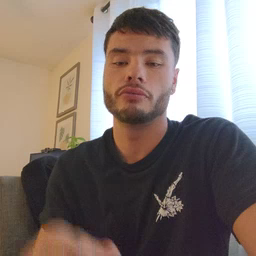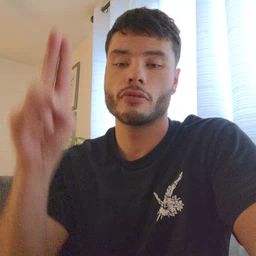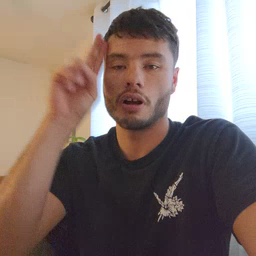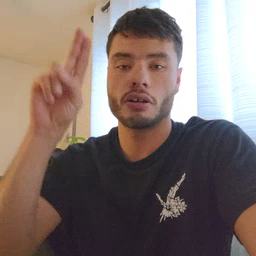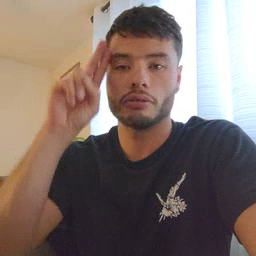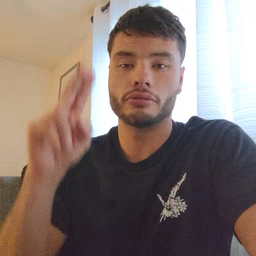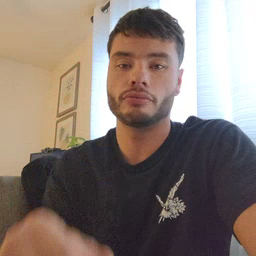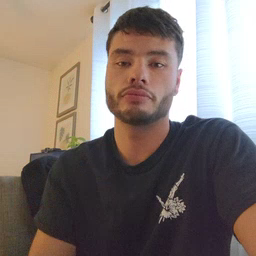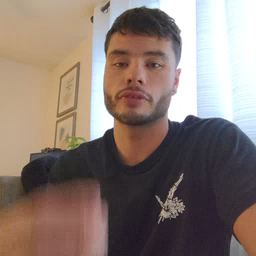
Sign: uncle